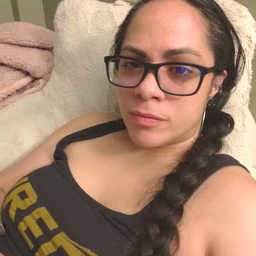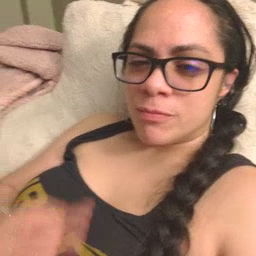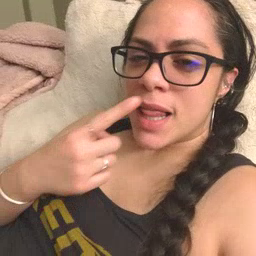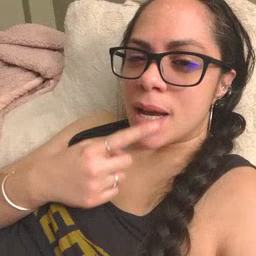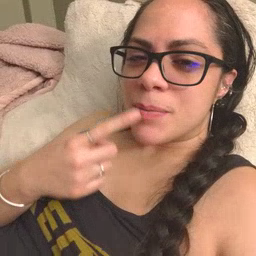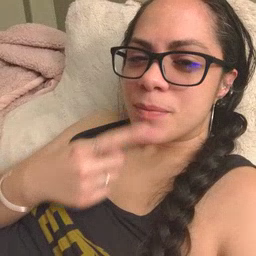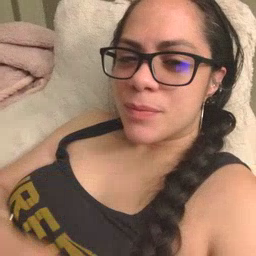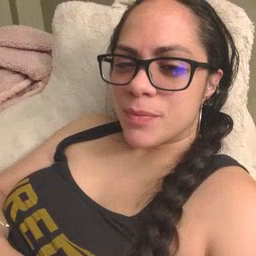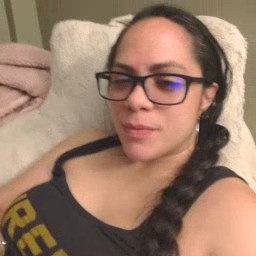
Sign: lips